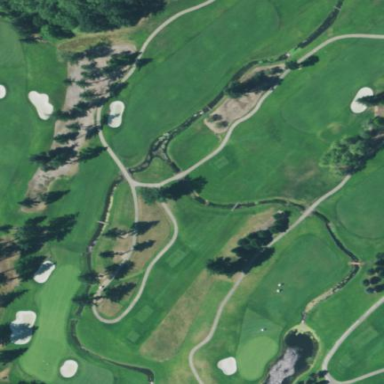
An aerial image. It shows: Rough area on grassy golf course.